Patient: sex M, age 60
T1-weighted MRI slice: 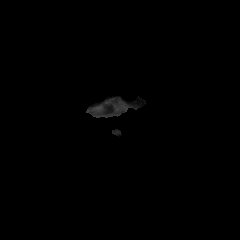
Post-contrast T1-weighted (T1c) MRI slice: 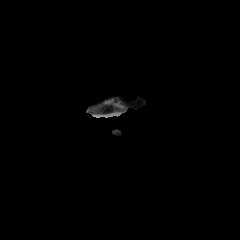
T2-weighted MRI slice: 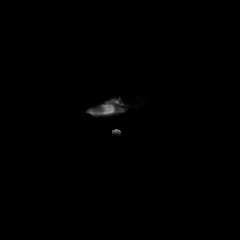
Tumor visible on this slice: no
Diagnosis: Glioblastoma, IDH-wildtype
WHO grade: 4